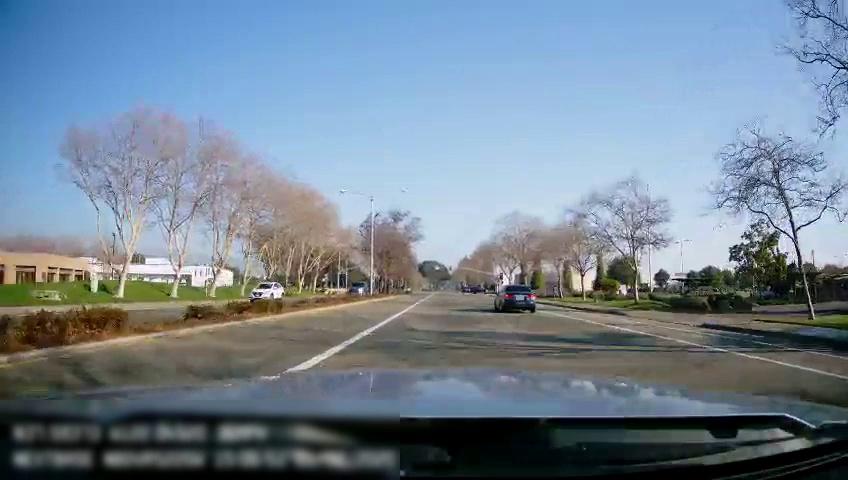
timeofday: Day
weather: Sunny
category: Drivable Space
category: Drivable Space
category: Vehicles | SUV
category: Vehicles | SUV
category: Vehicles | Car
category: Lanes | Current Lane
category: Lanes | Current Lane
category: Lanes | Alternate Lane